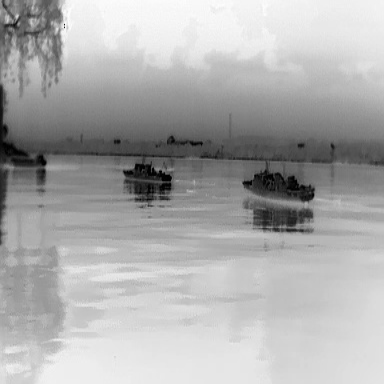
There are three objects shown in the infrared image, including two warships, and a liner.